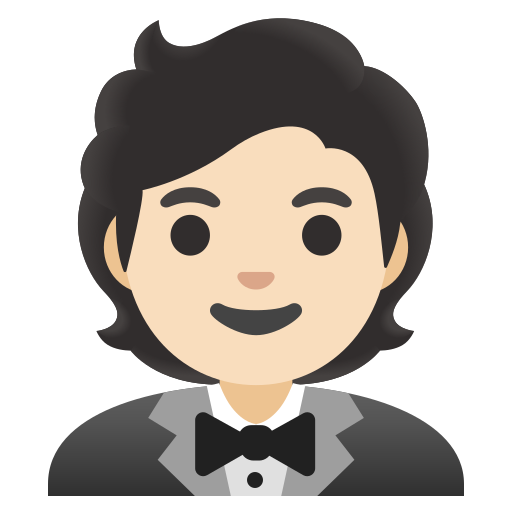
Emoji: 🤵🏻